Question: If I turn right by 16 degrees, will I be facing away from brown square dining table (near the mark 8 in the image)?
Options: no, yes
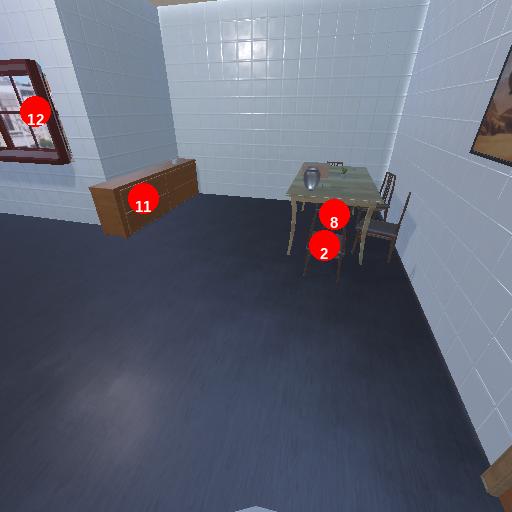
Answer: no